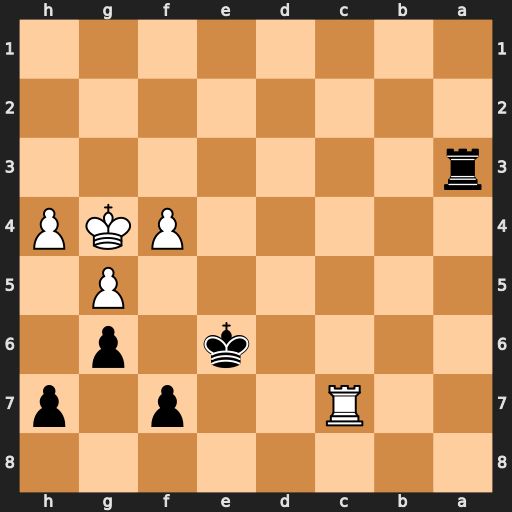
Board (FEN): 8/2R2p1p/4k1p1/6P1/5PKP/r7/8/8
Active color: b
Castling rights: -
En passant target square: -
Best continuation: h5+ gxh6 f5+ Kg5 Rg3#